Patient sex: F
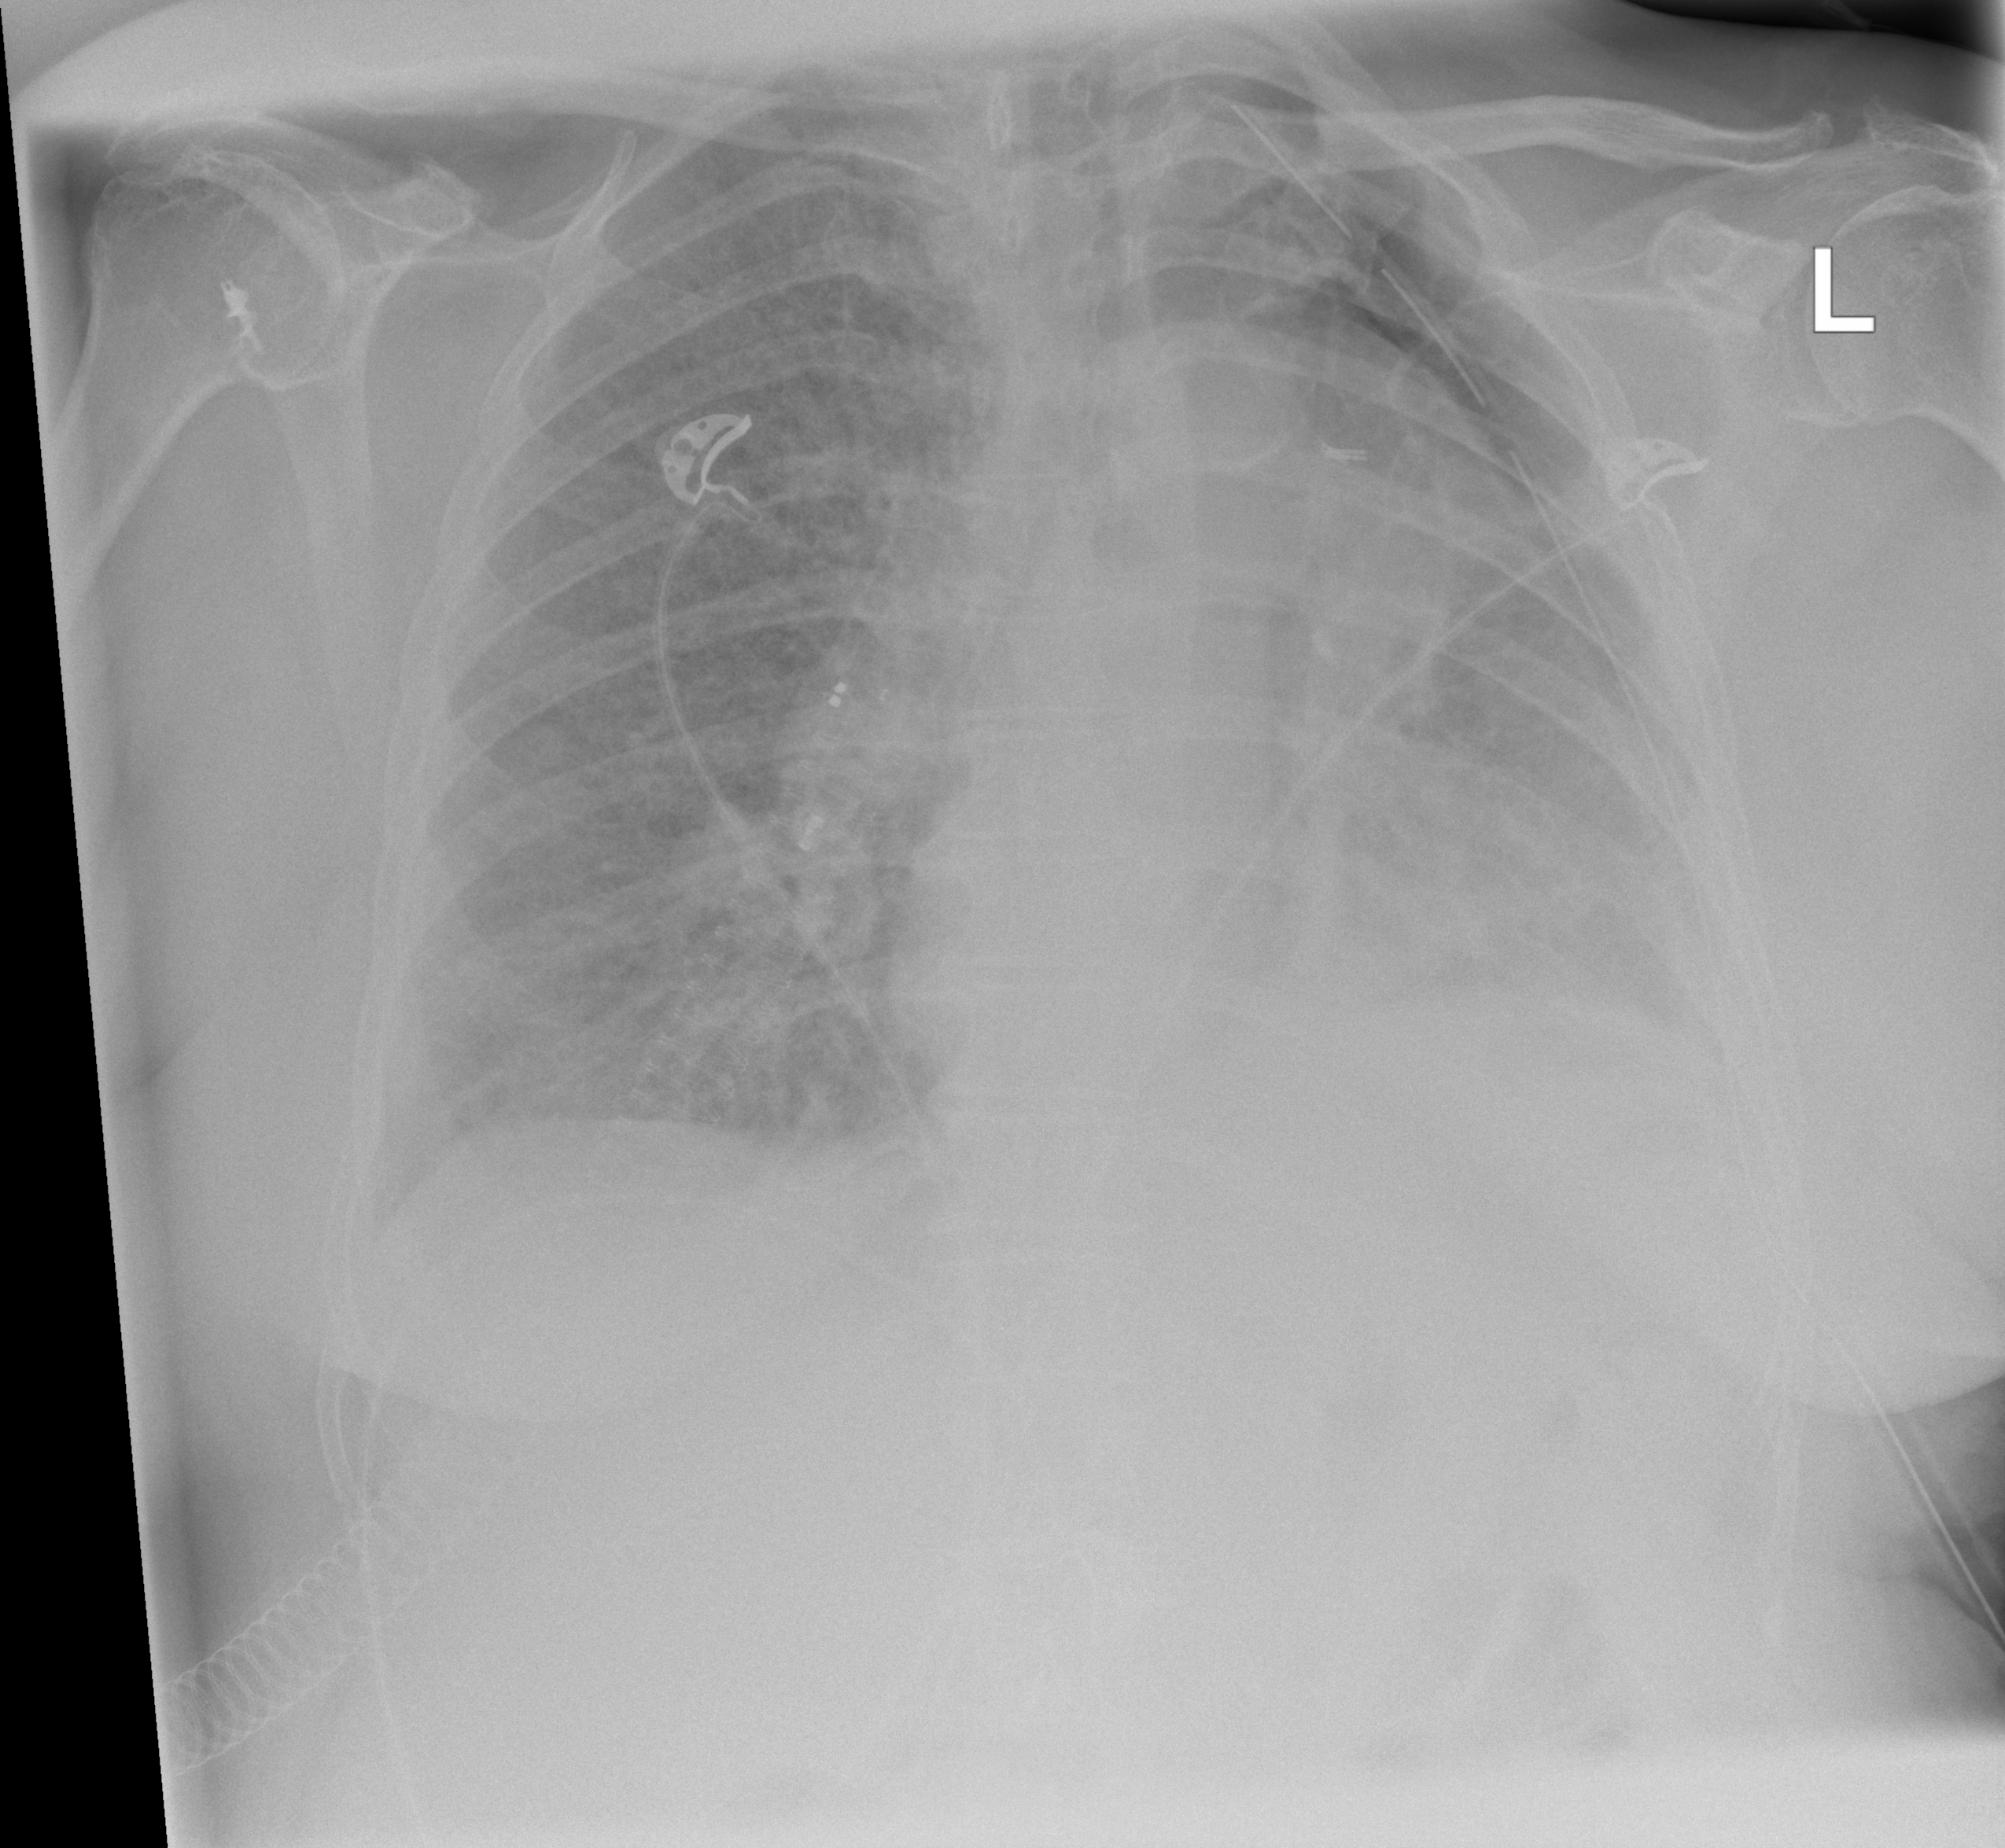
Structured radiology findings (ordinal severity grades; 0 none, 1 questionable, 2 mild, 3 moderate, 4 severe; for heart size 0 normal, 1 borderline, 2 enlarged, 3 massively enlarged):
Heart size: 2
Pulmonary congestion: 0
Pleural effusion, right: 0
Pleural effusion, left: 2
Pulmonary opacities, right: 3
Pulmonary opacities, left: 2
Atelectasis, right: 0
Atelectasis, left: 3